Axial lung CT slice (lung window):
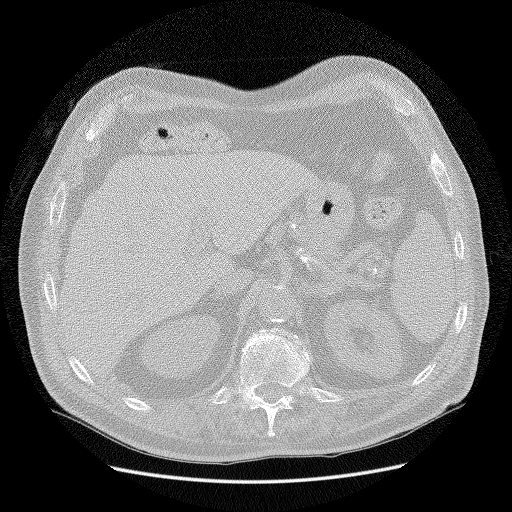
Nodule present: no